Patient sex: M
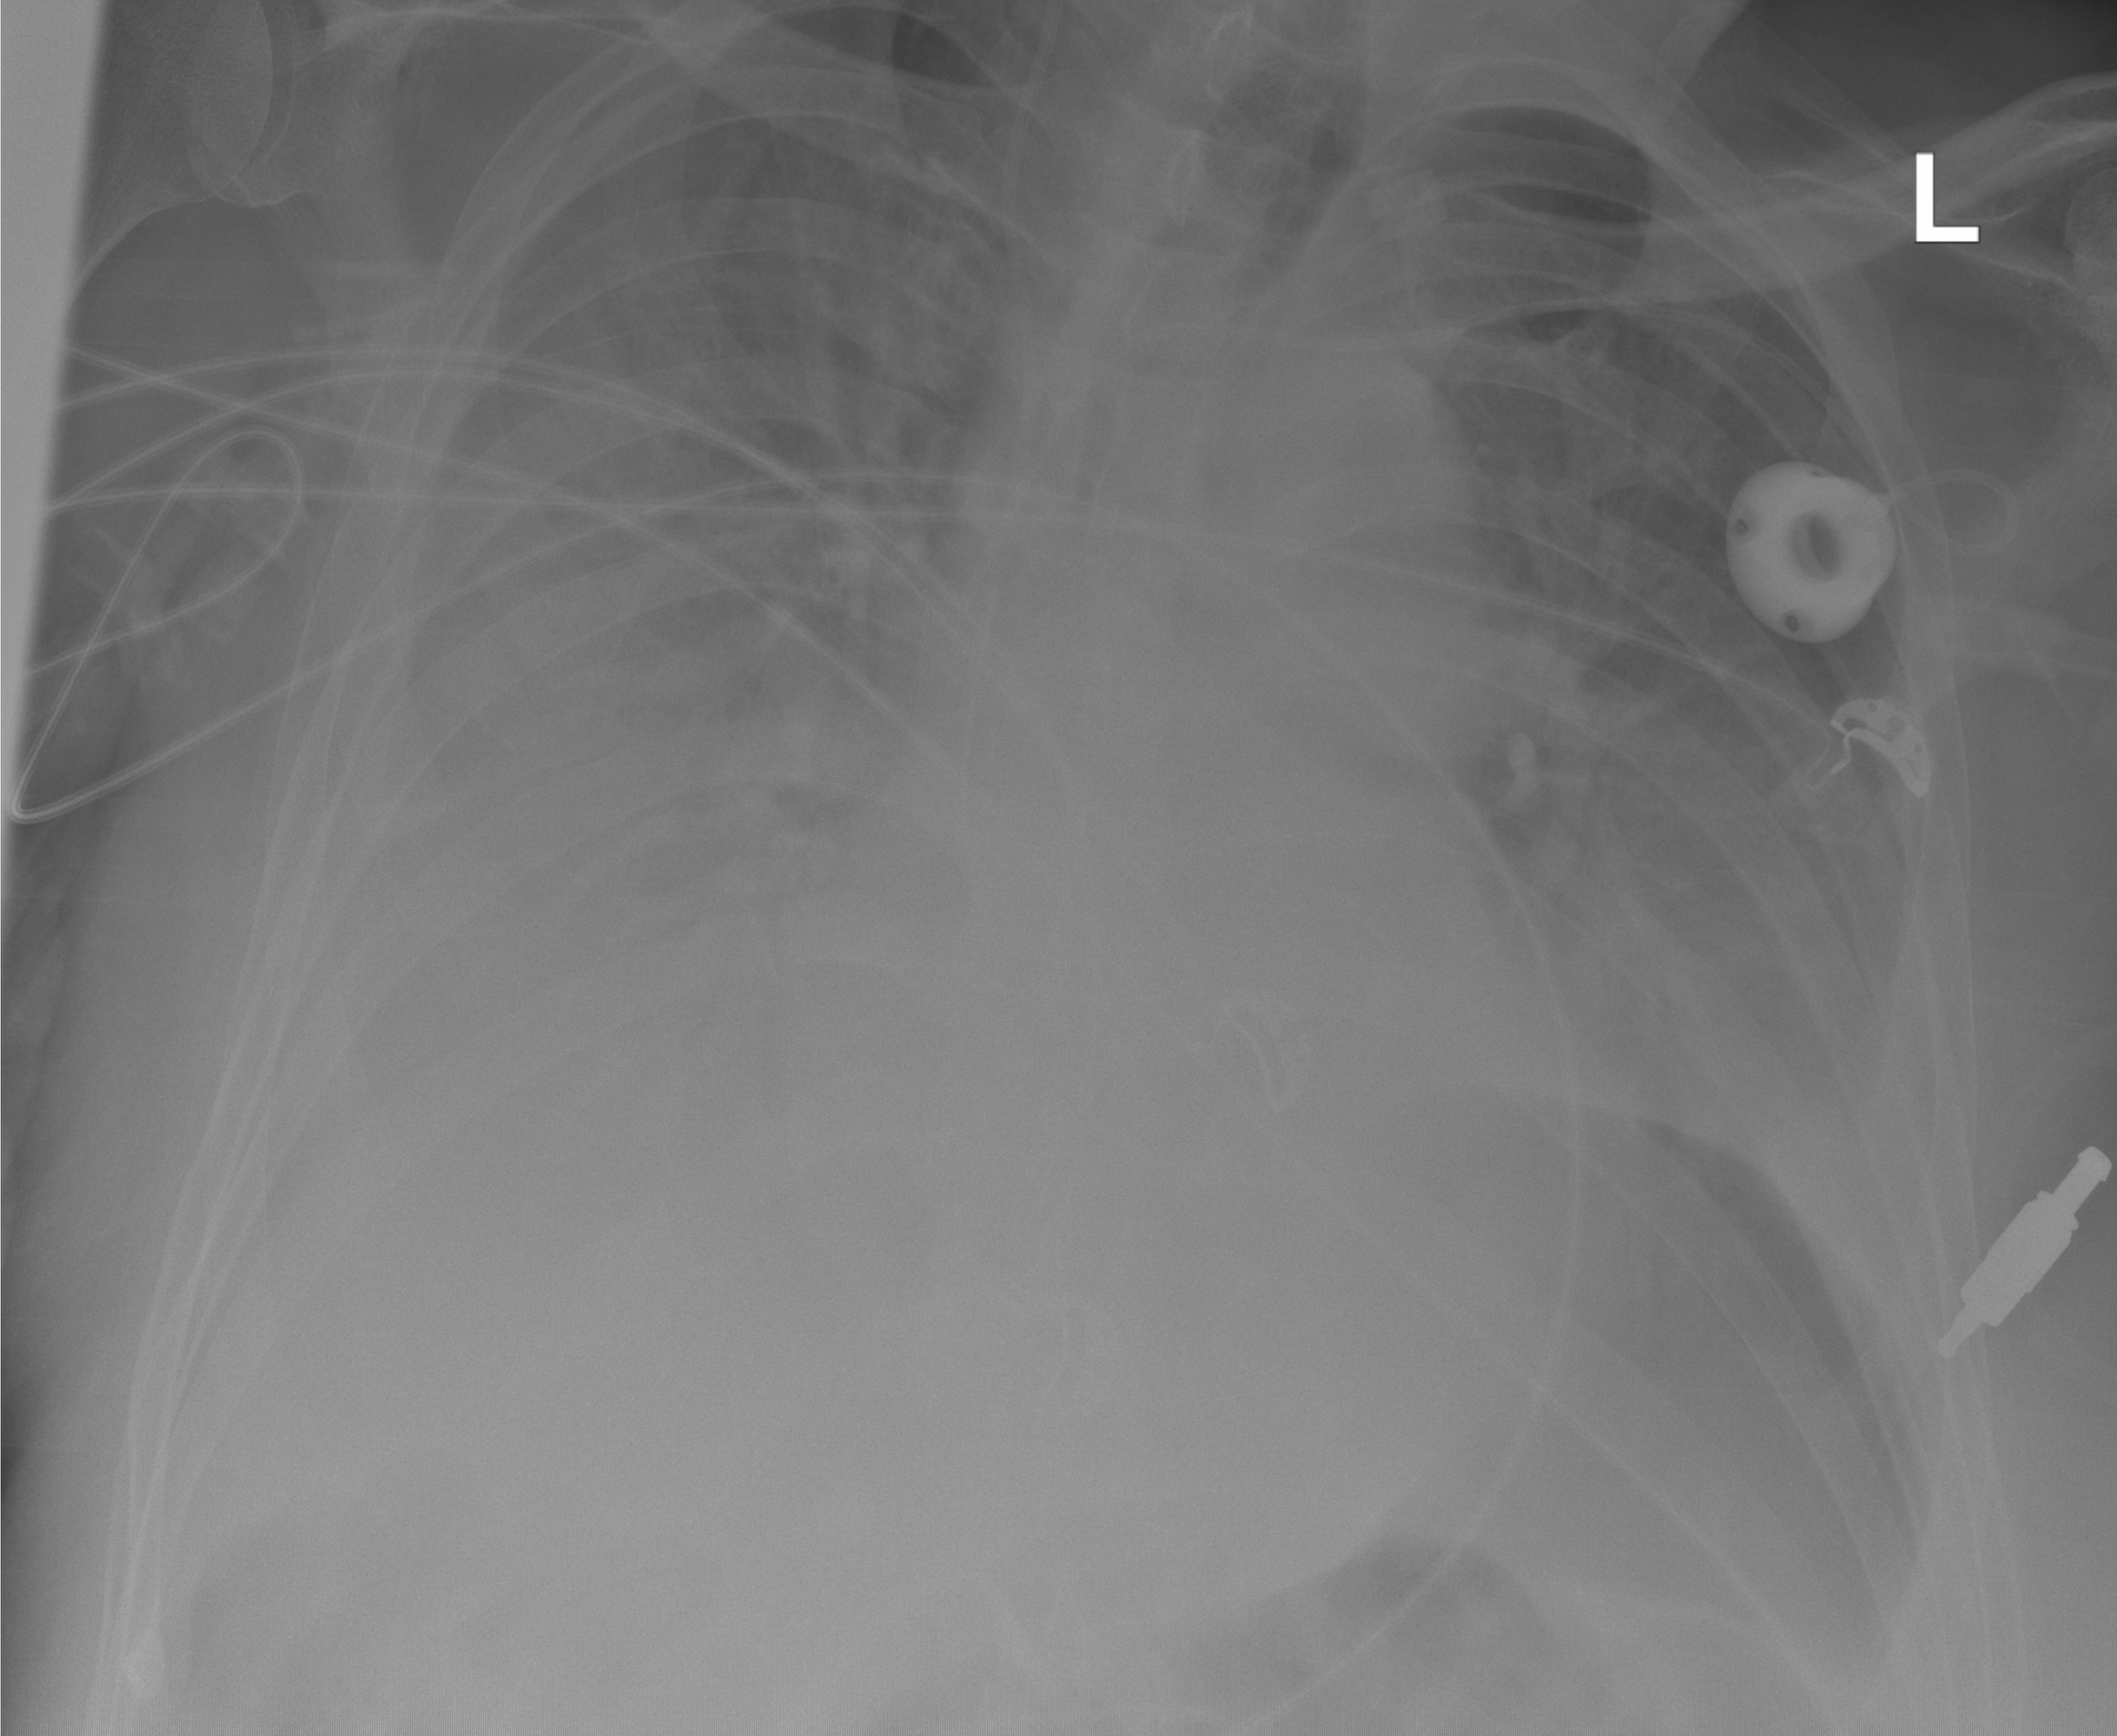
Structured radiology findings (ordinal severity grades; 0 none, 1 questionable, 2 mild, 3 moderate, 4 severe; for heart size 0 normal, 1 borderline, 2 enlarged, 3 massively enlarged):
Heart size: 1
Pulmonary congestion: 3
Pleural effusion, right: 3
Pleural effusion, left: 3
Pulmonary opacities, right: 1
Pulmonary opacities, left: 1
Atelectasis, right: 2
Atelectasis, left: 2